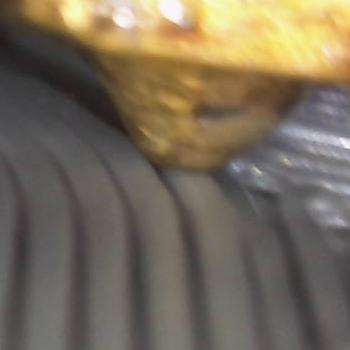
Flow rate: 127%